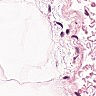
Metastatic tissue present: no